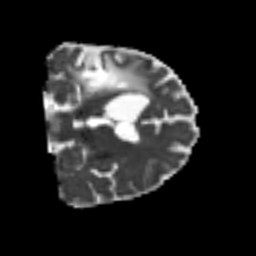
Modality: MD
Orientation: coronal
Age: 68
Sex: male
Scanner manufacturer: siemens
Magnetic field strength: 3 T
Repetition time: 4.999 s
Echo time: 0.07946 s